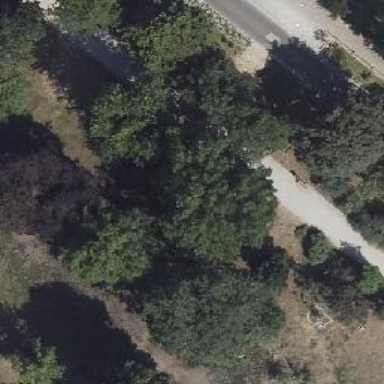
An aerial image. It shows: Park with broadleaved deciduous trees.